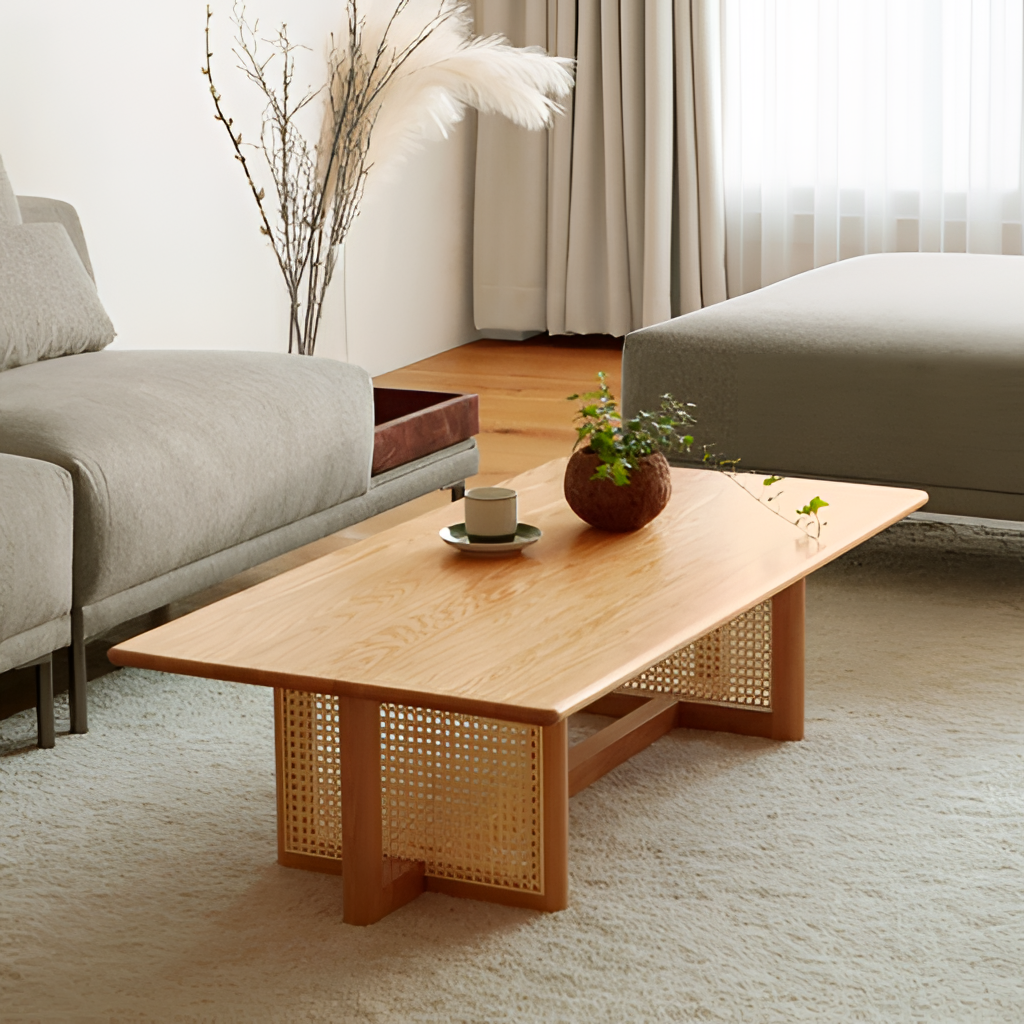
light wood wood coffee table, living room, minimalist, fabric wallpaper, with solid pattern, wood flooring, with plank pattern